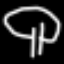
Label: mushroom